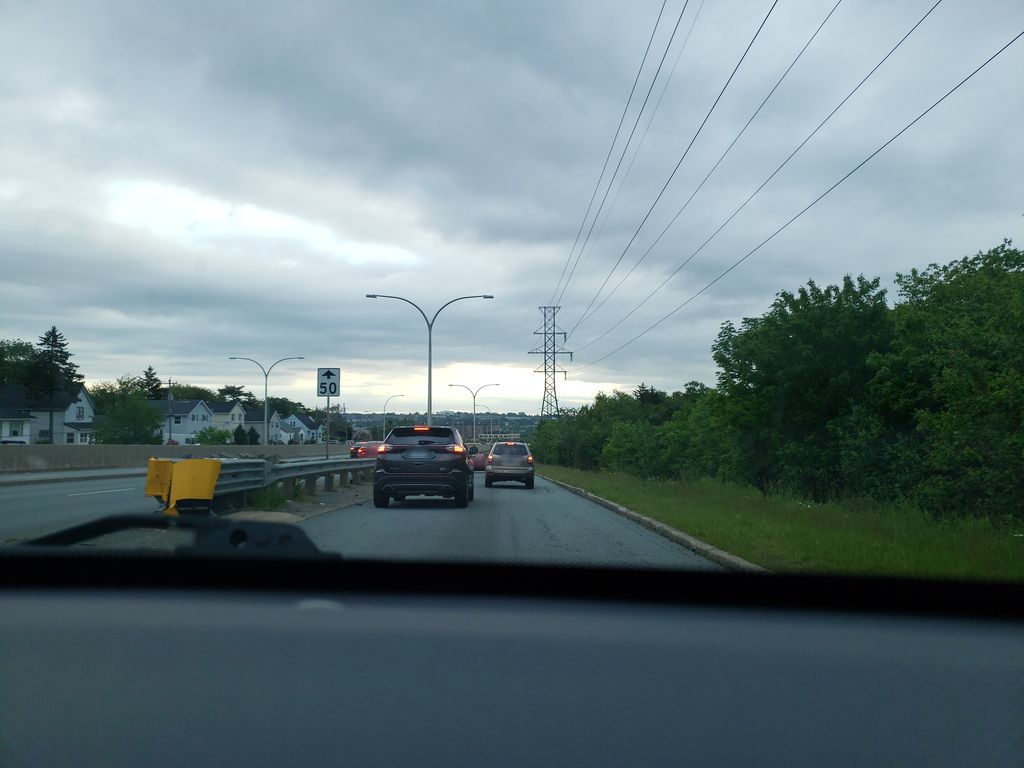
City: halifax